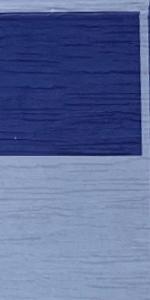
Label: Empty